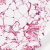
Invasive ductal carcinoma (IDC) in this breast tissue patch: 0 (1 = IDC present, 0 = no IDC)